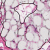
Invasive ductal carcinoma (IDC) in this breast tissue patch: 0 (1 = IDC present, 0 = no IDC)